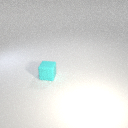
small cyan rubber cube